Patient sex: F
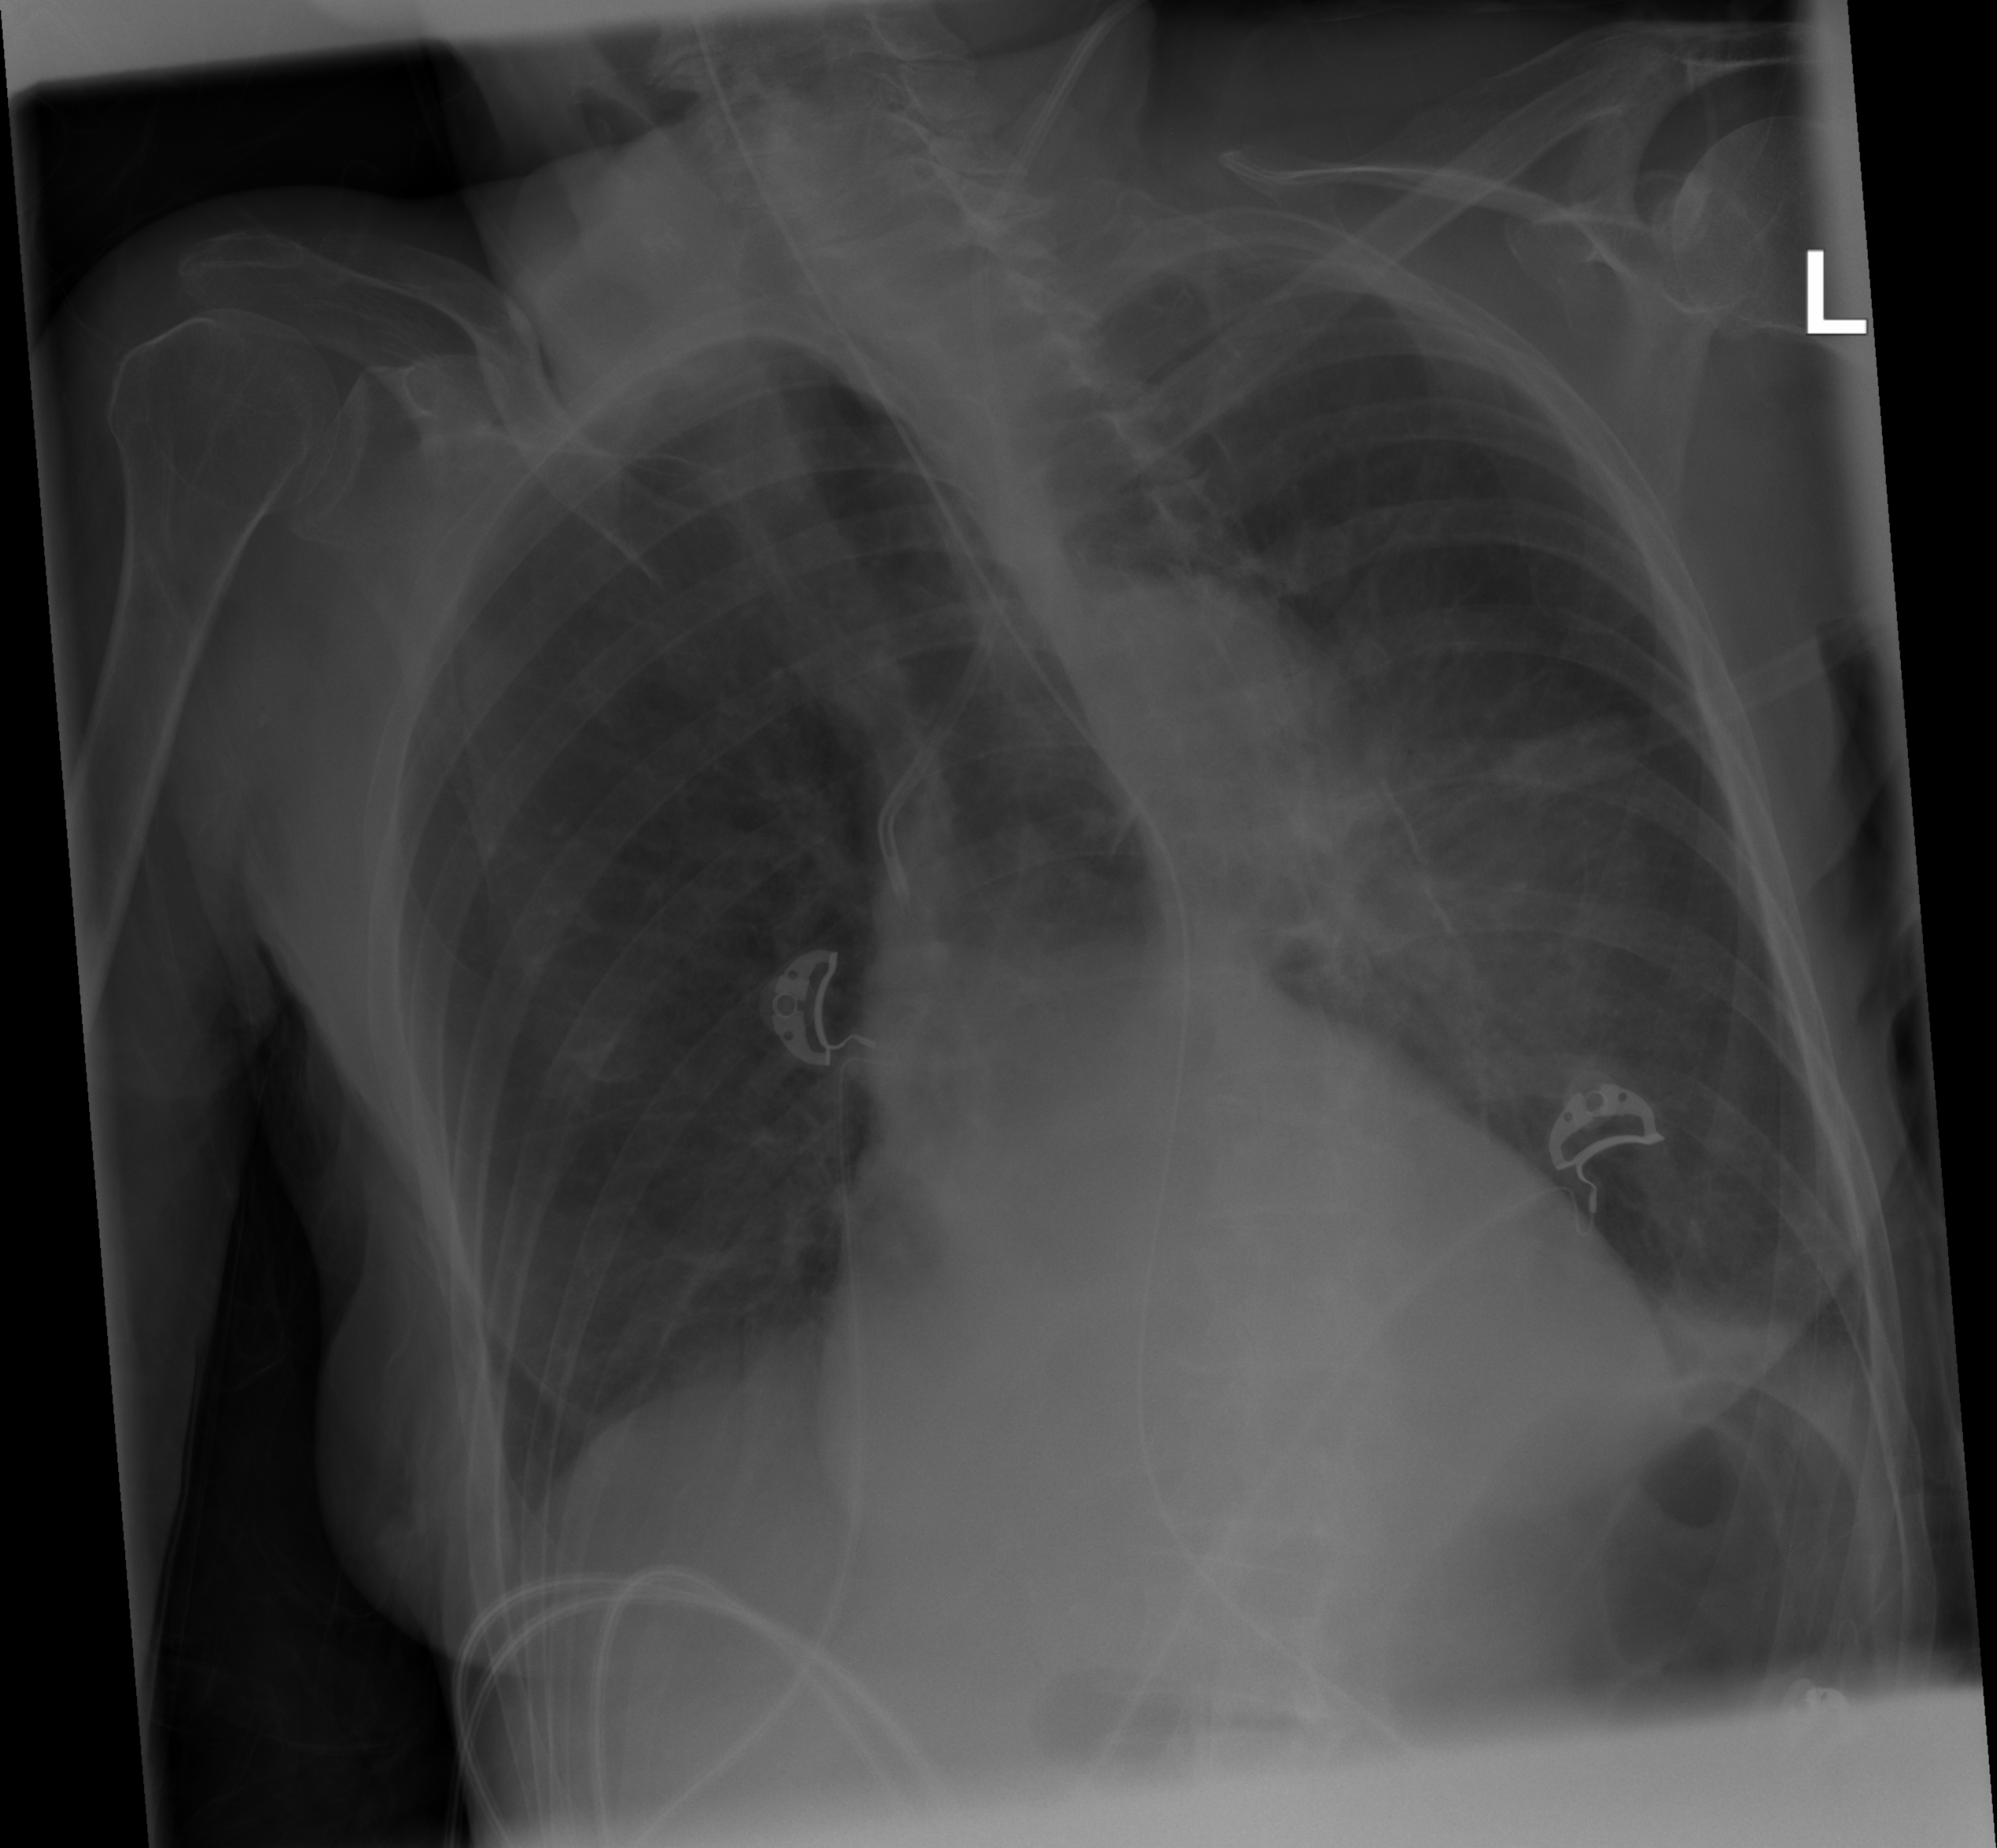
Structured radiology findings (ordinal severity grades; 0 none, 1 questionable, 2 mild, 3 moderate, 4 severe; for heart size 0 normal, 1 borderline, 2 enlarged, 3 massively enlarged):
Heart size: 2
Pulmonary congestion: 0
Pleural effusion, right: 0
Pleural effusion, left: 0
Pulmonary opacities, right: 0
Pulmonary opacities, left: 0
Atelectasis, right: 0
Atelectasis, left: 2